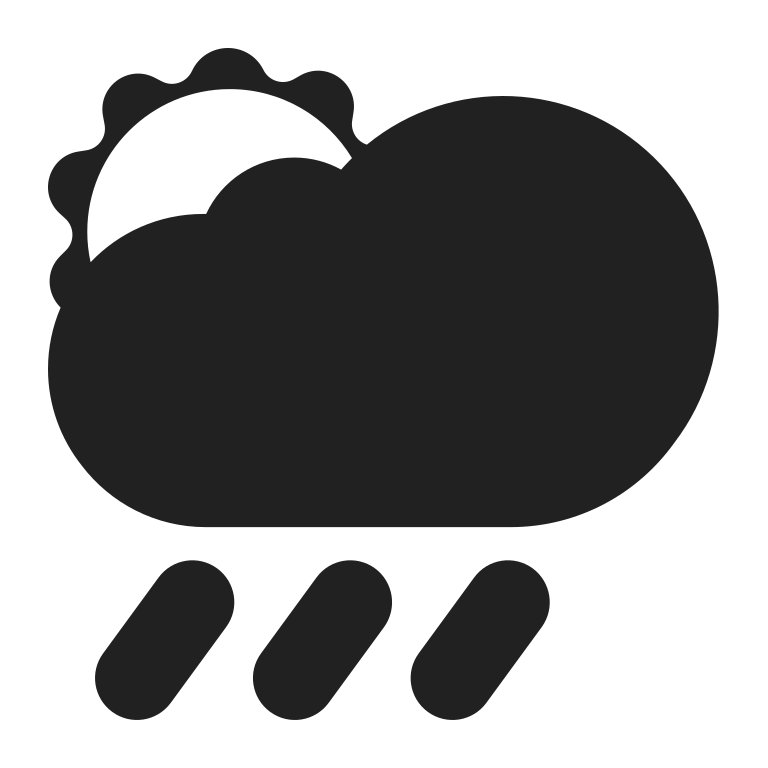
sun behind rain cloud high contrast